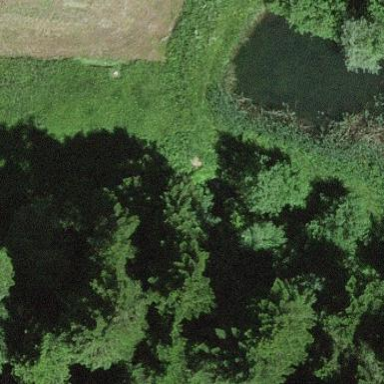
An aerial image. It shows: Pond surrounded by natural water.